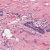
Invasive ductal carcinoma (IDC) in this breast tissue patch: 0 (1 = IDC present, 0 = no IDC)